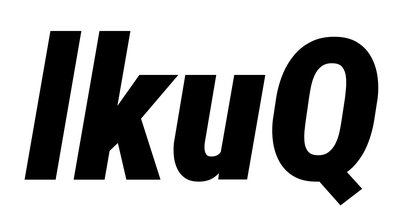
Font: Roboto-Italic_Condensed_Black_Italic